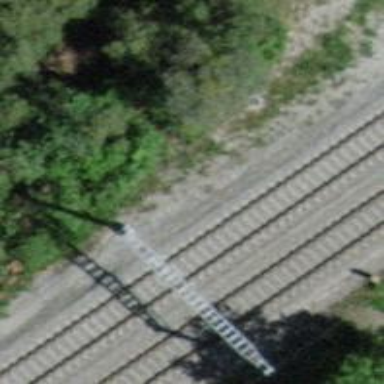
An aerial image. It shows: Bridge with electrified rail tracks and contact line.